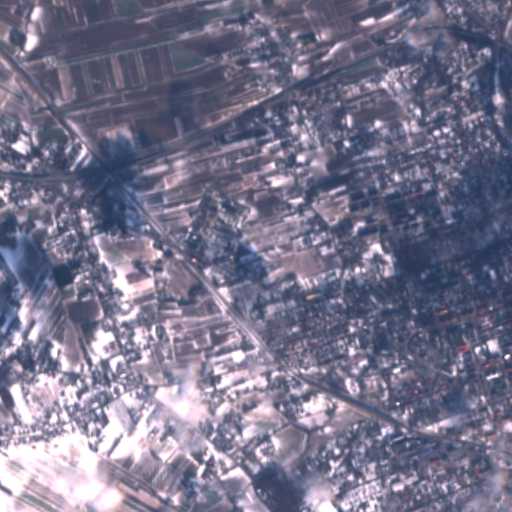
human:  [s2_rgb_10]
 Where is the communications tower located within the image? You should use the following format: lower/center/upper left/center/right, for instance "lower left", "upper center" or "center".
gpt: The communications tower is located in the lower right of the image.
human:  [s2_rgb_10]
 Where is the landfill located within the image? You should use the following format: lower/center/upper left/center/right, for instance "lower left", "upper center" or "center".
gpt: There is no landfill in the image.